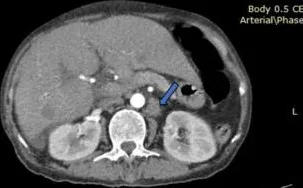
Para-aortic lymphadenopathy (blue arrow) (B). (For interpretation of the references to colour in this figure legend, the reader is referred to the web version of this article.
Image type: radiology (ct)